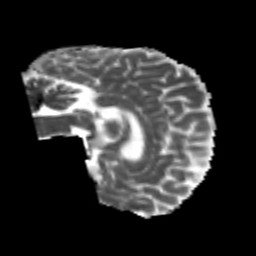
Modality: MD
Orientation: sagittal
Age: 26
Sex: male
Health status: healthy
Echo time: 0.074 s